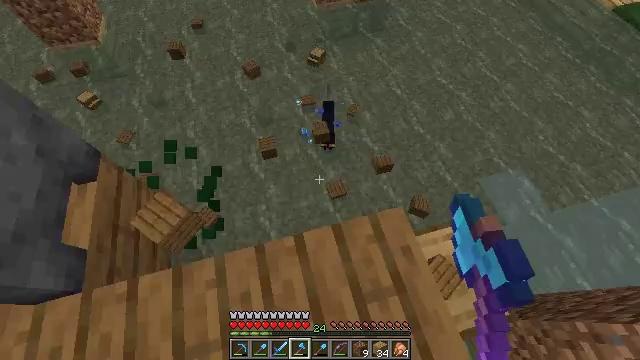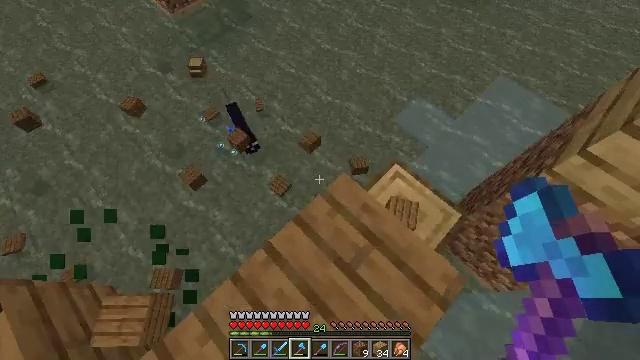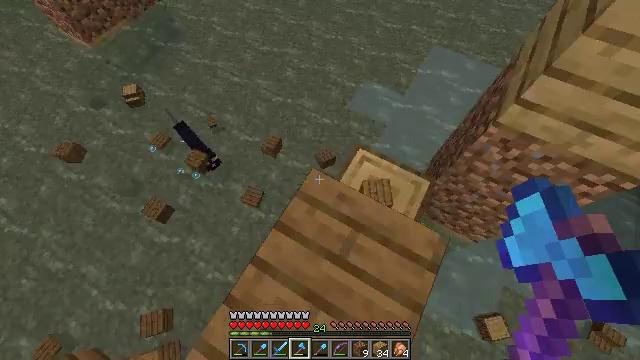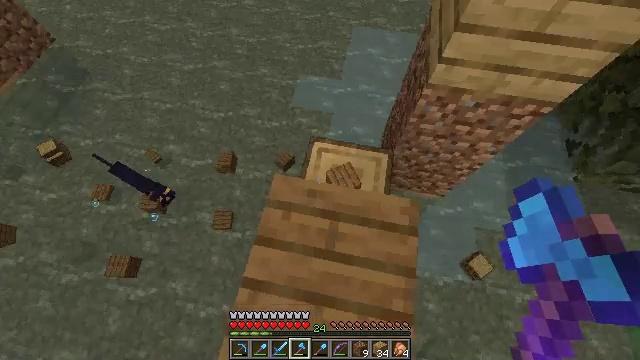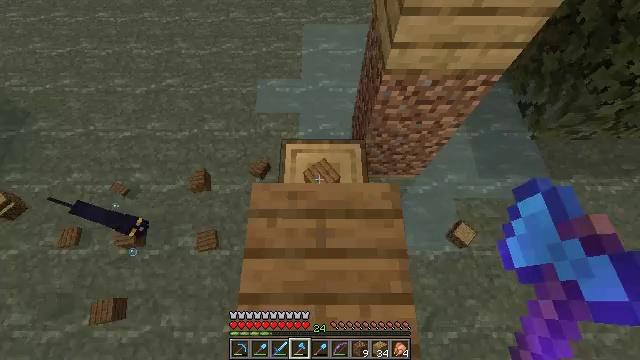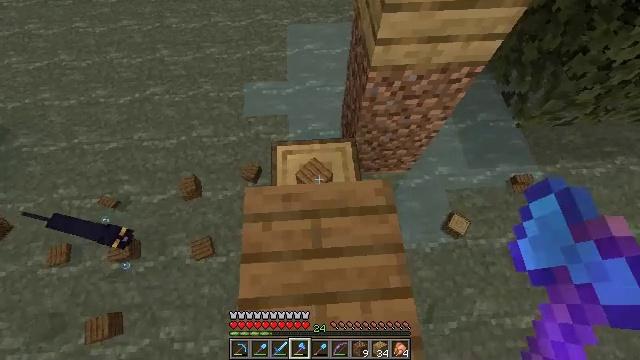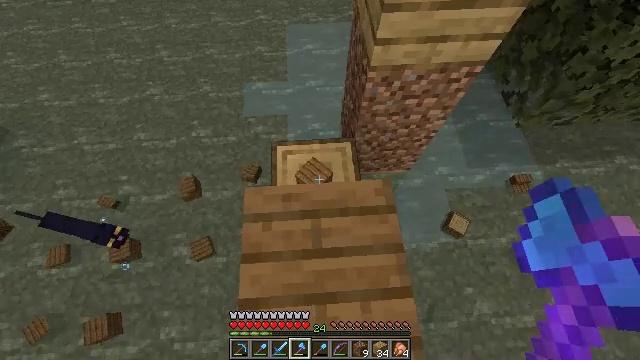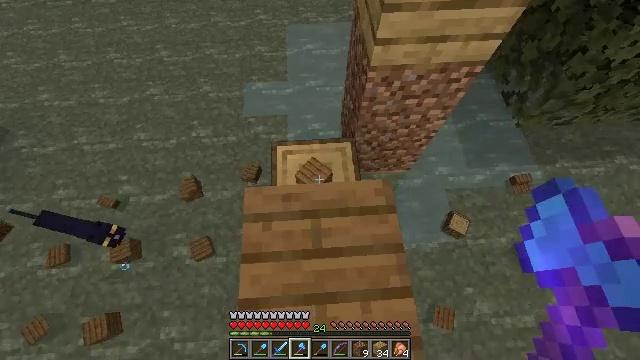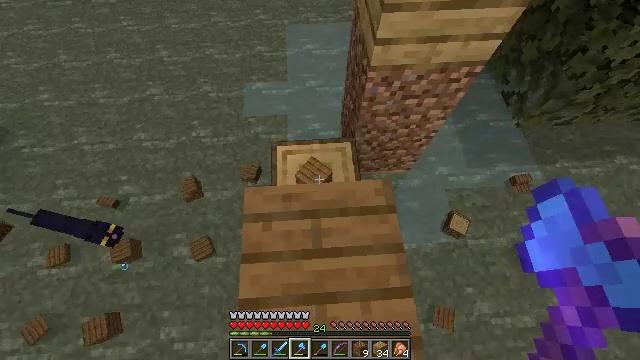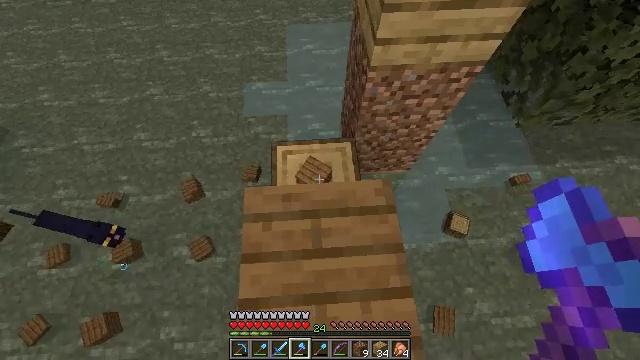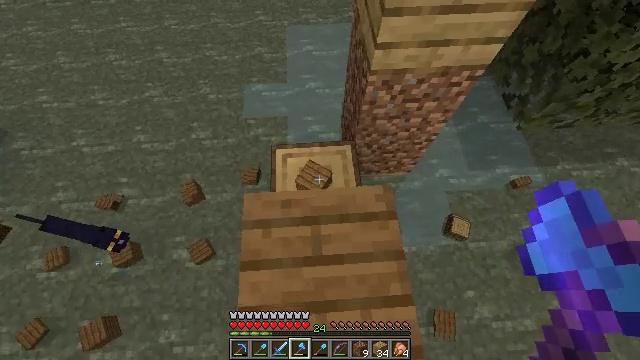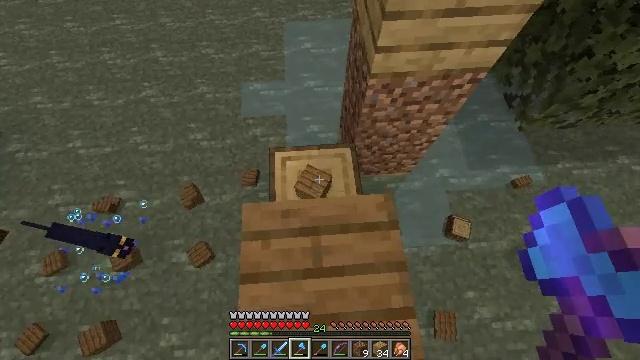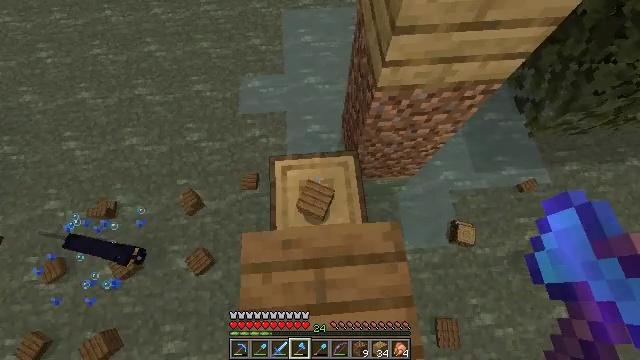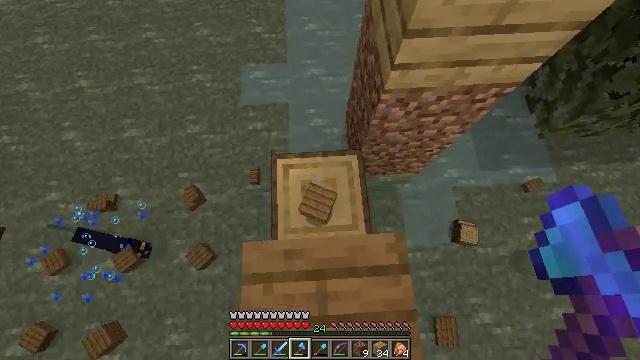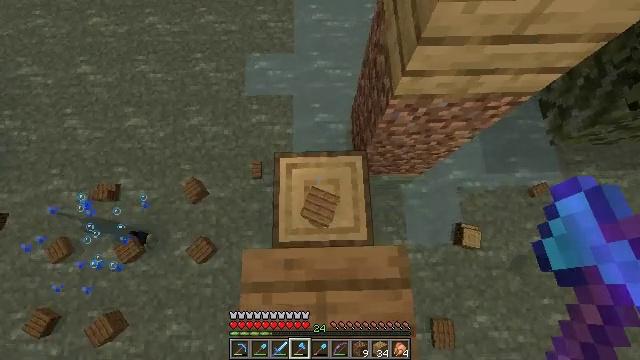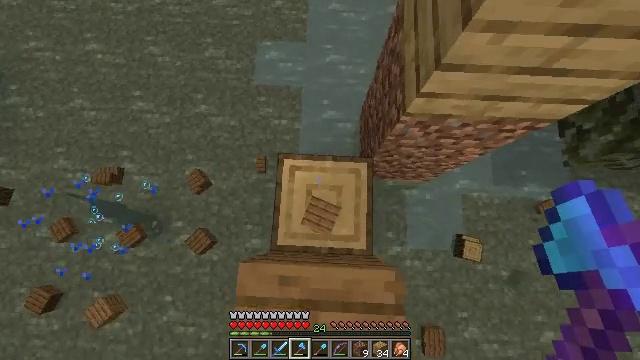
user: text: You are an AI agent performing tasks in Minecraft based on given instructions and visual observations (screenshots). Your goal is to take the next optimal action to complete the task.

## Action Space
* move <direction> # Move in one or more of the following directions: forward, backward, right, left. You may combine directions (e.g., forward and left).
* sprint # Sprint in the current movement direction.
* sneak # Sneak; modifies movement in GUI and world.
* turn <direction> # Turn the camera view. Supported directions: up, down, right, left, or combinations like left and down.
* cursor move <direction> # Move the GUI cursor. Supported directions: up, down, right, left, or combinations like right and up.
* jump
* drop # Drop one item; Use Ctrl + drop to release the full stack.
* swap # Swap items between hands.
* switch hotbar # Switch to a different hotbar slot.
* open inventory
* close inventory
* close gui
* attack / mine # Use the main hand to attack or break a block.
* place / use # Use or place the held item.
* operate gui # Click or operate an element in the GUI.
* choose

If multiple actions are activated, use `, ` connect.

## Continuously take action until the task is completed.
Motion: motion action
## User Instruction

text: Attack the spruce planks to recycle them.
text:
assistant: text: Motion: turn right and down
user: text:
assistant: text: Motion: turn right
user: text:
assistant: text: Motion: turn right
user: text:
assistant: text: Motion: turn right
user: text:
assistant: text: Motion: turn right
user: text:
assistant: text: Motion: no_op
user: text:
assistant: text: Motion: no_op
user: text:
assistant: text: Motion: no_op
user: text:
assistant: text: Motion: no_op
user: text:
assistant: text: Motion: move forward
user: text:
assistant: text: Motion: move forward, turn down
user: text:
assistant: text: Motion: move forward, turn down
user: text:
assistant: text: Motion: move forward, turn left and down
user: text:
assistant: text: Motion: move forward, turn left and down
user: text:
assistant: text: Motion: turn left and down
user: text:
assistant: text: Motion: turn left and down
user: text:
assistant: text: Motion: turn left and down
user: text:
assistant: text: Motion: turn left and down
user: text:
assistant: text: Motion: turn left and down
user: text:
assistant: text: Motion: turn left
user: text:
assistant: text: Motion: turn left
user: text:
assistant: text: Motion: turn left
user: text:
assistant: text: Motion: turn left and up
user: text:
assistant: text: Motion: turn left and up
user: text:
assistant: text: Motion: turn left and up
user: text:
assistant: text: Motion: turn left and up
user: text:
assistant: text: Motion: turn left and up
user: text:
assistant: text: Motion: turn left and up
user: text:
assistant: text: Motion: turn left and up
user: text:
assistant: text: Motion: turn up, attack / mine